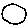
Label: circle